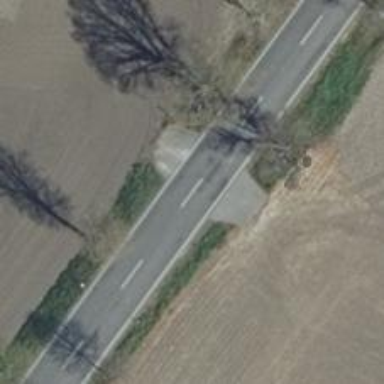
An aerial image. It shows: Secondary road with asphalt surface.